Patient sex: M
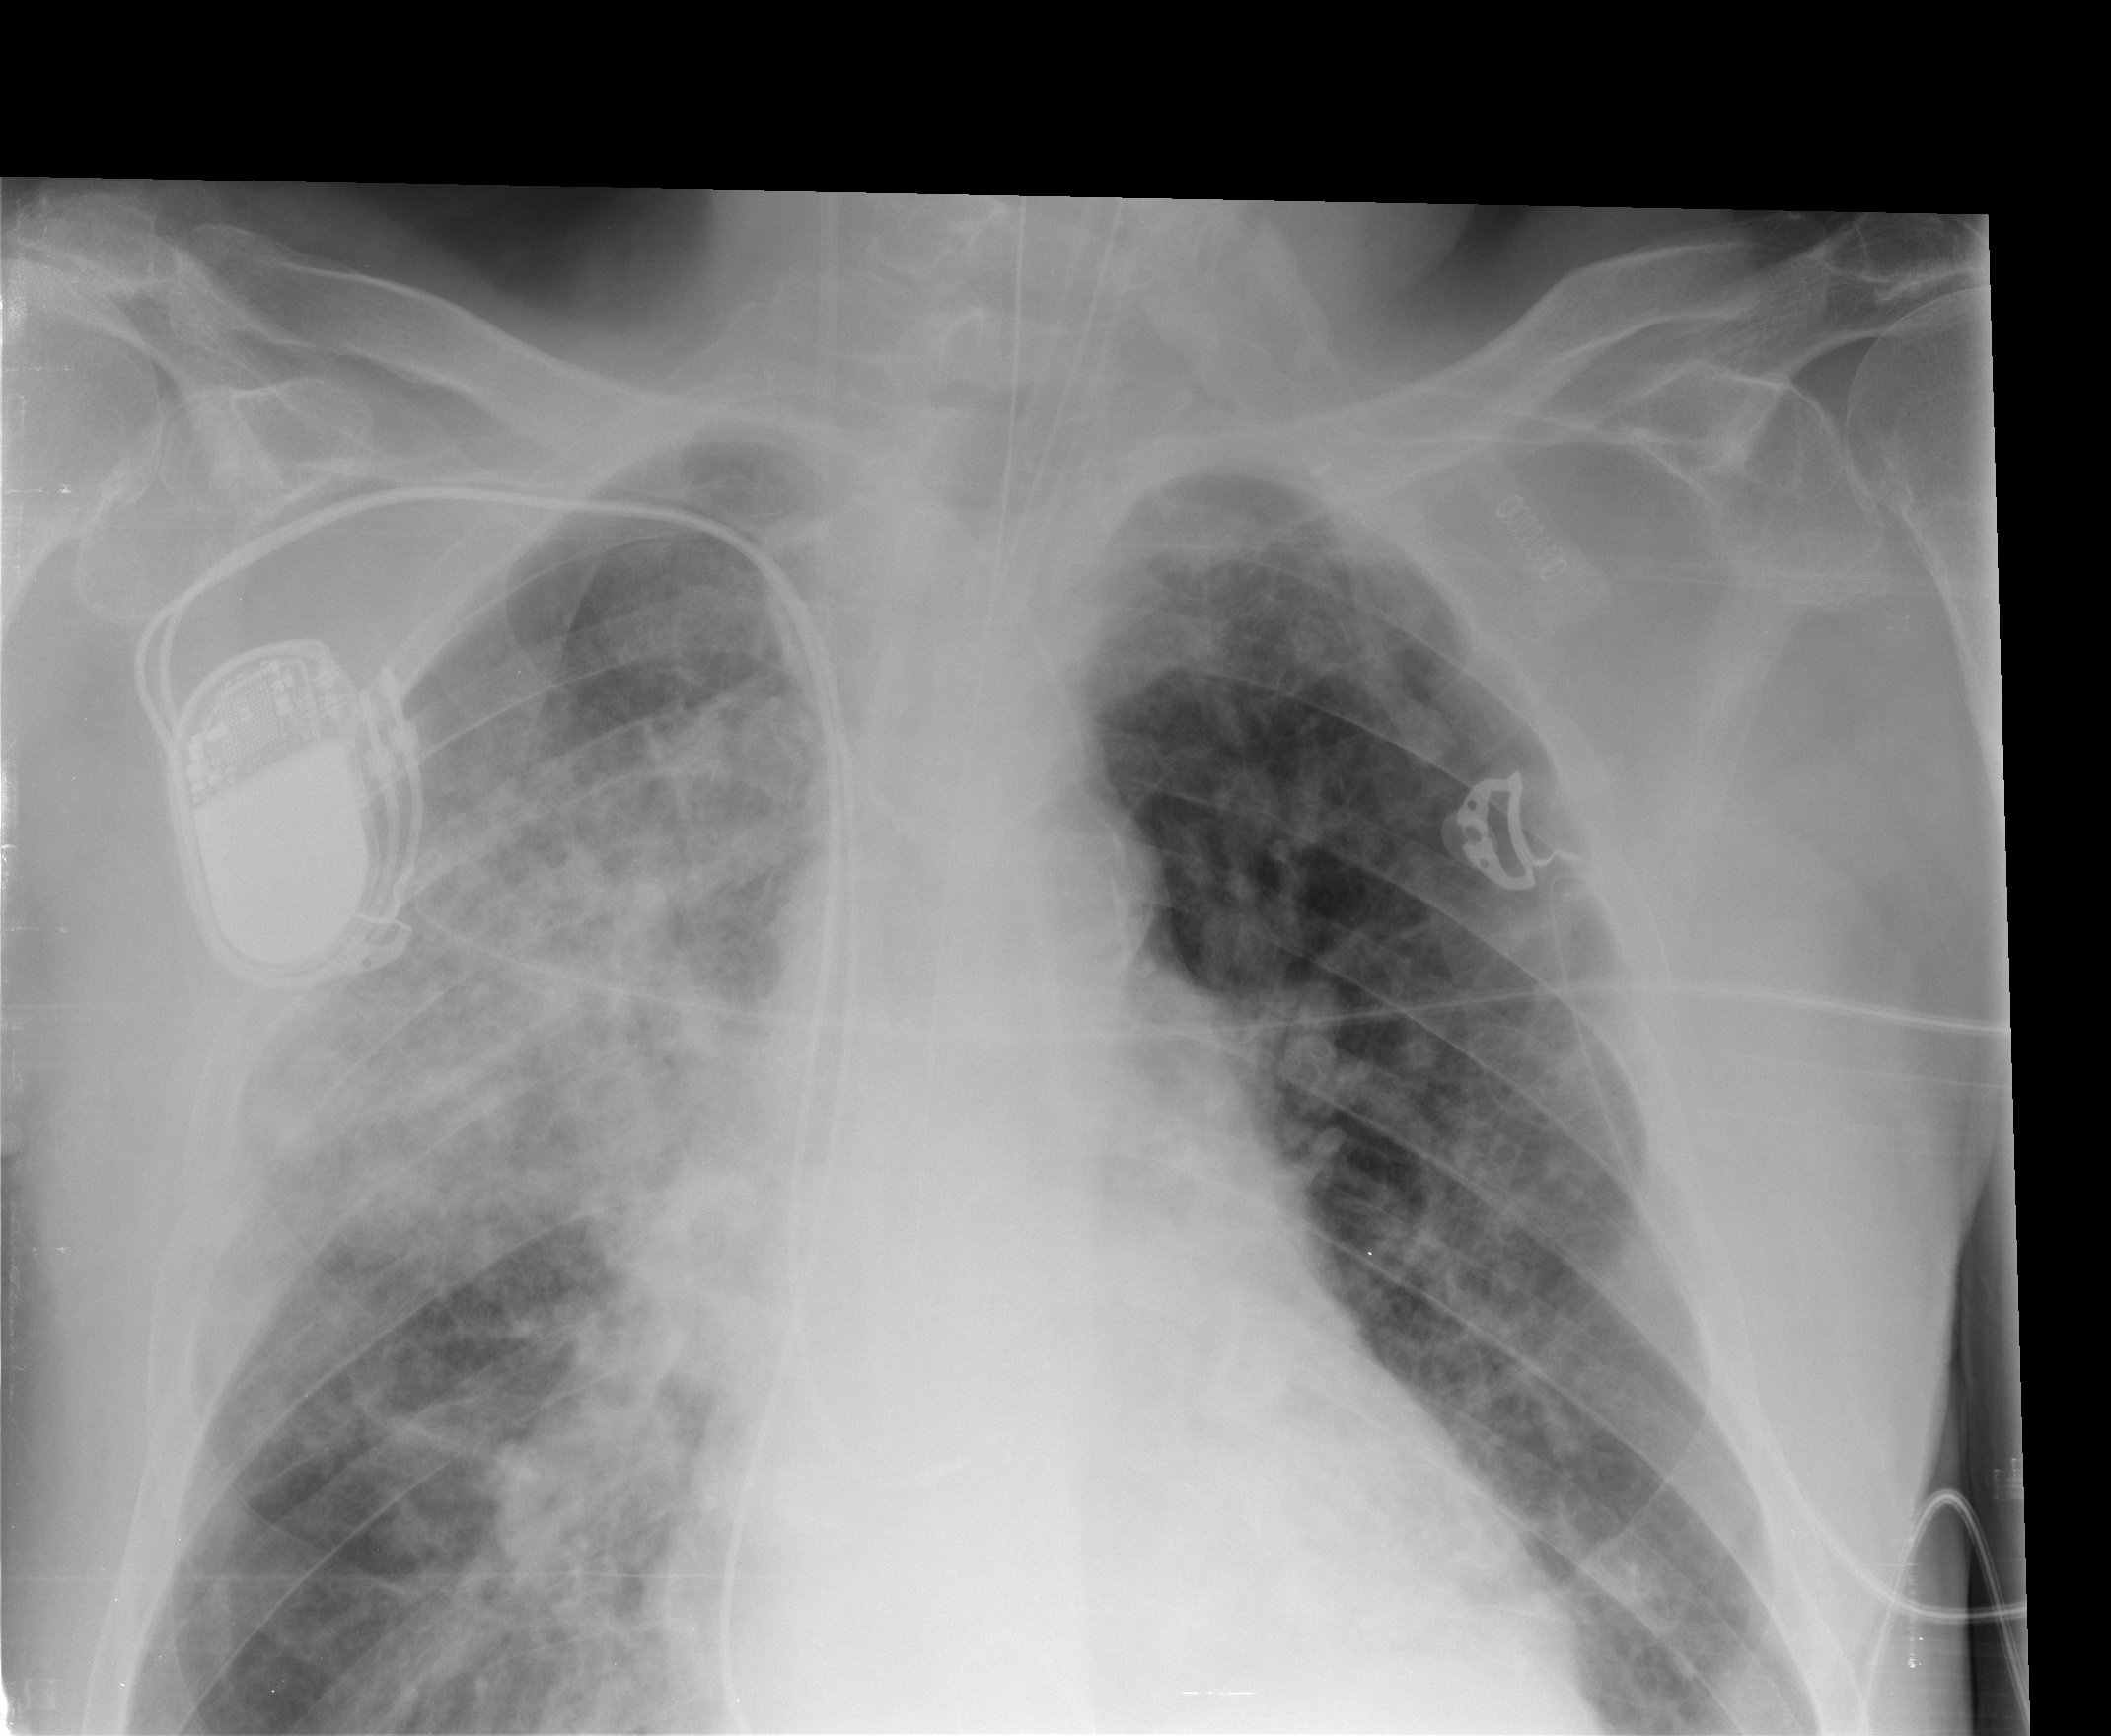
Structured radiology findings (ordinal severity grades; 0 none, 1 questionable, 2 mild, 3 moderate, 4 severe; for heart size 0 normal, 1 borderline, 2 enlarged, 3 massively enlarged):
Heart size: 1
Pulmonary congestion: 0
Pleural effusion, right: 0
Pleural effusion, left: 0
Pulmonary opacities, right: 3
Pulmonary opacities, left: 1
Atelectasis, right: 2
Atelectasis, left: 0